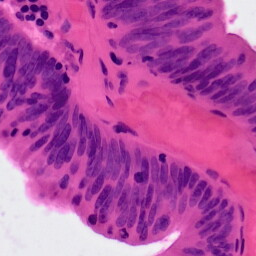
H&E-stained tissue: Colon